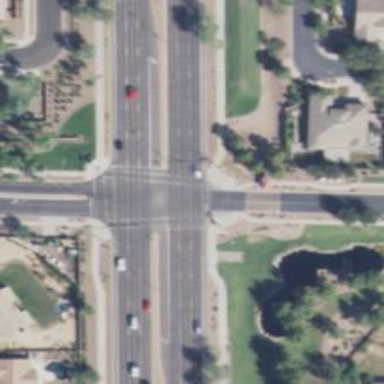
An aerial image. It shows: Crossing road.